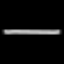
Label: line